Question: I can't seem to find error in the code. The code compile perfectly i am able to start video but i am not able to record video.
image output window

the video file is created in the desired directory but it is only 10 kb. I have tried changing four_cc to MPEG still no effect.
'''
#include "camerafeed.h"
#include "ui_camerafeed.h"
#include <opencv2/highgui.hpp>
#include <opencv2/opencv.hpp>
#include <opencv/cv.h>
#include <QtCore>
using namespace cv;
using namespace std;
bool recording = false;
camerafeed::camerafeed(QWidget *parent) :
QMainWindow(parent),
ui(new Ui::camerafeed)
{
ui->setupUi(this);
cap1.open(0);
Starttrigger = new QTimer(this);
// connect(Starttrigger,SIGNAL(timeout()),this,SLOT(processGui()));
}
camerafeed::~camerafeed()
{
delete ui;
}
void camerafeed::processGui()
{
int fcc = CV_FOURCC('D','I','V','X');
int fps = 20;
cap1.read(frame1);
Size frameSize(cap1.get(CV_CAP_PROP_FRAME_WIDTH),cap1.get(CV_CAP_PROP_FRAME_HEIGHT));
string filename1 = "D:\Camera1\video1.avi";
writer1 = VideoWriter(filename1,fcc,fps,frameSize);
bool bSuccess = cap1.read(frame1);
if(recording==true)
{
writer1.write(frame1);
putText(frame1,"[REC]",Point(0,30),5,1,Scalar(0,0,225));
}
cv::cvtColor(frame1,frame1,CV_BGR2RGB);
QImage qframe1((uchar*)frame1.data,frame1.cols,frame1.rows,frame1.step,QImage::Format_RGB888);
ui->camera1->setPixmap(QPixmap::fromImage(qframe1));
}
void camerafeed::on_Start_clicked()
{
Starttrigger->start(20);
connect(Starttrigger,SIGNAL(timeout()),this,SLOT(processGui()));
}
void camerafeed::on_stop_clicked()
{
Starttrigger->stop();
recording = false;
disconnect(Starttrigger,SIGNAL(timeout()),this,SLOT(processGui()));
}
void camerafeed::on_record_clicked()
{
recording = !recording;
}
'''
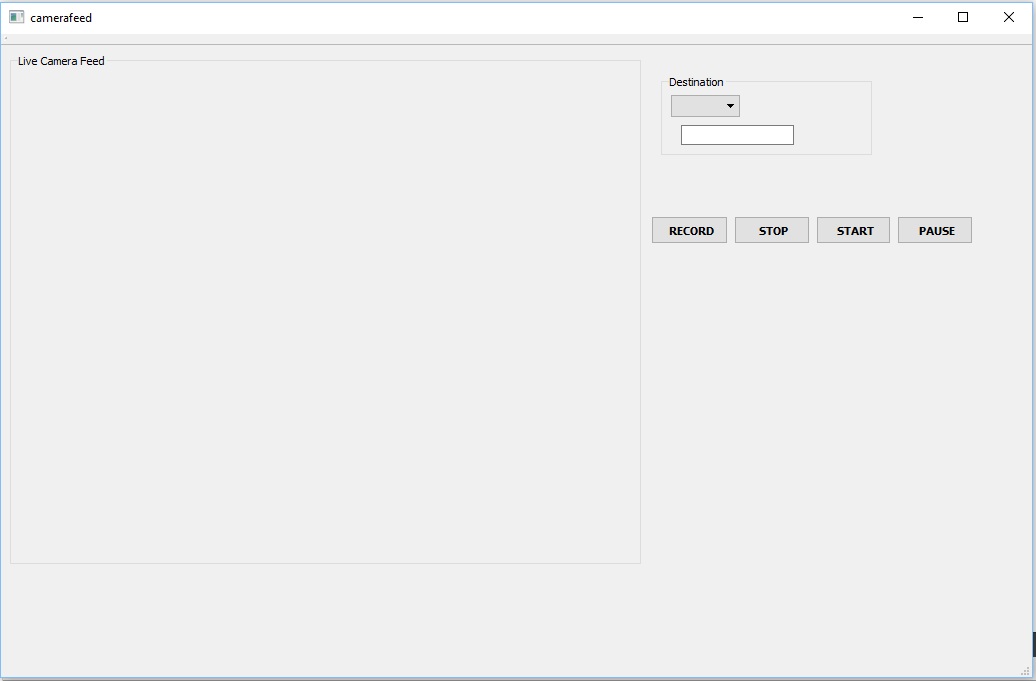
Answer: One of the problems of your code is that you are restarting the video object with the function, I recommend you run it only when the start button is pressed. For this, it is better to create a function that performs this action.
'''
CameraFeed::CameraFeed(QWidget *parent) :
QMainWindow(parent),
ui(new Ui::MainWindow)
{
ui->setupUi(this);
isRecorded = false;
trigger = new QTimer(this);
connect(trigger, &QTimer::timeout, this, &CameraFeed::processGui);
}
void CameraFeed::initCamera()
{
cap.open(0);
if(cap.isOpened())
{
qDebug() << "Camera successfully connected.";
}
}
void CameraFeed::initVideo()
{
std::string filename = "video.avi";
int fcc = CV_FOURCC('D','I','V','X');
int fps = 20;
cv::Size frameSize(cap.get(CV_CAP_PROP_FRAME_WIDTH),cap.get(CV_CAP_PROP_FRAME_HEIGHT));
writer = cv::VideoWriter(filename,fcc,fps,frameSize);
}
void CameraFeed::processGui()
{
if(cap.read(frame)){
cv::cvtColor(frame,frame,CV_BGR2RGB);
if(isRecorded)
{
writer.write(frame);
cv::putText(frame,"[REC]",cv::Point(0,30),5,1,cv::Scalar(0,0,225));
}
QImage qframe((uchar*)frame.data,frame.cols,frame.rows,frame.step,QImage::Format_RGB888);
ui->camera1->setPixmap(QPixmap::fromImage(qframe));
}
}
void CameraFeed::on_start_clicked()
{
initCamera();
trigger->start(100);
}
void CameraFeed::on_stop_clicked()
{
if(cap.isOpened())
{
// Disconnect camera
cap.release();
qDebug() << "Camera successfully disconnected.";
}
trigger->stop();
}
void CameraFeed::on_record_clicked()
{
isRecorded = !isRecorded;
if(isRecorded)
initVideo();
}
'''
complete <URL>